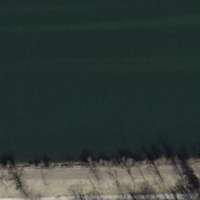
EUNIS habitat code: 15
Species observed at this site:
Clinopodium vulgare
Anacamptis pyramidalis